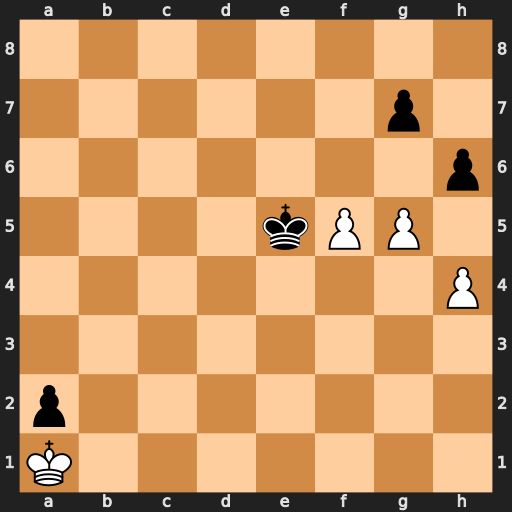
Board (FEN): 8/6p1/7p/4kPP1/7P/8/p7/K7
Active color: w
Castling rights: -
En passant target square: -
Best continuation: f6 gxf6 gxh6 f5 h7